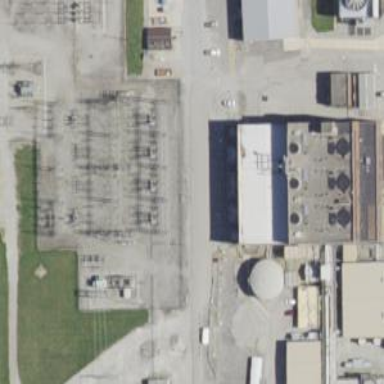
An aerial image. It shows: Switch for power supply.